Question: I am using Jekyll as a static generator for a website (not a blog), and I want to have an automatically generated list of all pages on my index page. I get that to work with the following code for the 'sidebar.html' file:
'''
<ul>
{% for page in site.pages %}
<li><div class="drvce"><a href="{{ page.url }}">{{ page.title }}</a></div></li>
{% endfor %}
</ul>
'''
Now I would like that the index page is not shown in that list. Is there a way to do that?

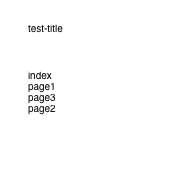
Answer: I have never used jekyll, but it's main page says that it uses Liquid, and according to <URL>, I think the following should work:
'''
<ul>
{% for page in site.pages %}
{% if page.title != 'index' %}
<li><div class="drvce"><a href="{{ page.url }}">{{ page.title }}</a></div></li>
{% endif %}
{% endfor %}
</ul>
'''